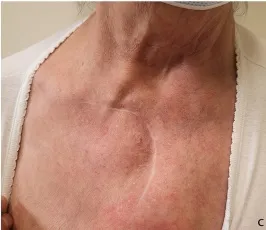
Clinical evaluation at 2 years' follow-up. Cosmetic scar and mild reducible
prominence of the medial clavicle (c).
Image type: medical_photograph (skin_photograph)